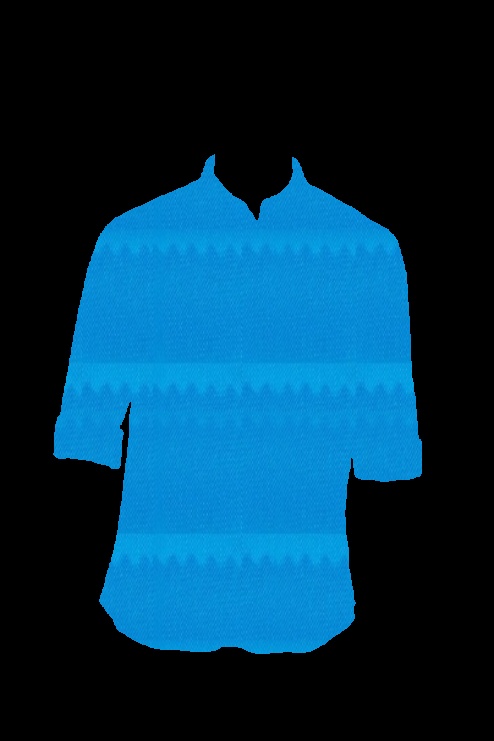
blue button up tee